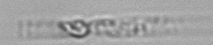
Label: Dactyliosolen_blavyanus